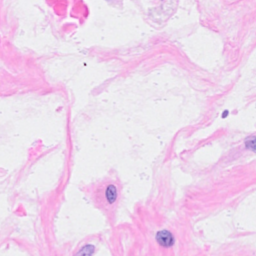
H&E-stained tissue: Breast